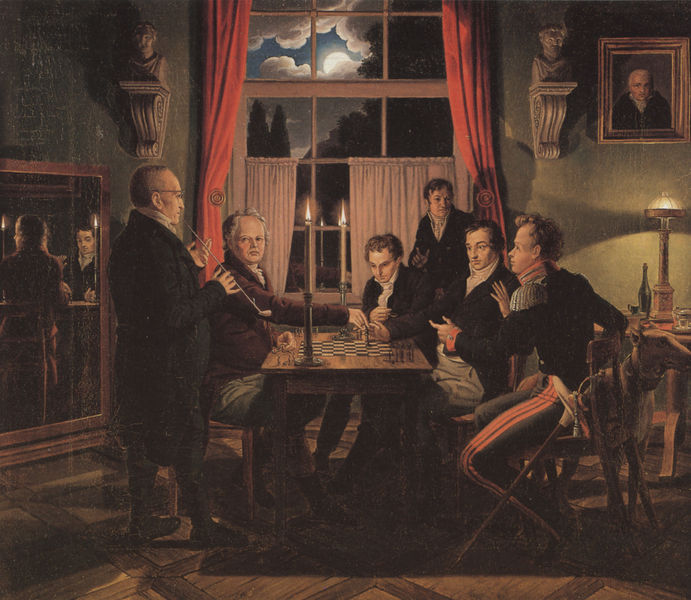
Titel: Die Schachpartie
Künstler: Johann Erdmann Hummel
Standort: Berlin
Institution: Alte Nationalgalerie
Schlagwörter: baum, blau, dunkel, gemälde, gruppe, hand, himmel, mann, schatten, weiß, wolken, bäume, grün, menschen, sitzen, abend, braun, fenster, hell, holz, köpfe, lampe, licht, männer, nacht, raum, reden, stuhl, stühle, tisch, zimmer, hund, rot, wolke, gesellschaft, gespräch, leute, schachbrett, versammlung, alt, anzug, flasche, gesichter, hose, jacke, rahmen, stehen, bild, bildnis, gesten, hände, innenraum, möbel, portrait, porträt, spiegel, tischbein, vorhang, öl, spiegelung, boden, haare, mantel, realismus, reich, innen, personen, pflanzen, wald, genre, rund, stock, zypressen, beine, fußboden, parkett, spiegelbild, zuschauer, dielen, figuren, soldaten, frack, wein, gardine, tapete, holzboden, runde, spielen, klappstuhl, freizeit, nah, pfeife, rauchen, büste, gestreift, kerze, muse, streifen, spiegeln, interior, kerzen, leuchter, edel, mondlicht, leuchten, spiel, mond, fensterkreuz, brennen, mondschein, wolkig, noir, schwert, streit, säbel, uniform, brille, soldat, leinwand, degen, gestik, offizier, schach, tischplatte, vitrine, biedermeier, kerzenständer, kerzenlicht, kerzenschein, schein, statuen, voluten, raucher, chien, streigen, rouge, sombre, fingerzeig, gespiegelt, vorhand, büsten, sechs, korken, ciel, peinture, spaß, laminat, lune, nuit, vollmond, spieltisch, pipe, miroir, petroleumlampe, intérieur, rideau, neuzeit, rat, jeu, gemeinschaft, bartlos, allemagne, table, reflet, hommes, militaires, officier, klappstühle, bougie, schachfiguren, schachspiel, schachspieler, interiuer, bewolkt, hamburger kunsthalle, runge, schach matt, spielfiguren, bedächtig, chandelle, 19. jahrhundert, 1800, nocturne, umänner, gusar, aritokratie, pénombre, echecs, échec, tabakpfeife, tisch stühle, spielrunde